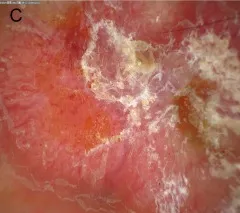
(B, C) The dermoscopic findings included a bright red background, apparent central keratosis with erosion and blood scabs, and tortuous dilation of peripheral dendritic vessels at the edge (x20).
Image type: medical_photograph (skin_photograph)